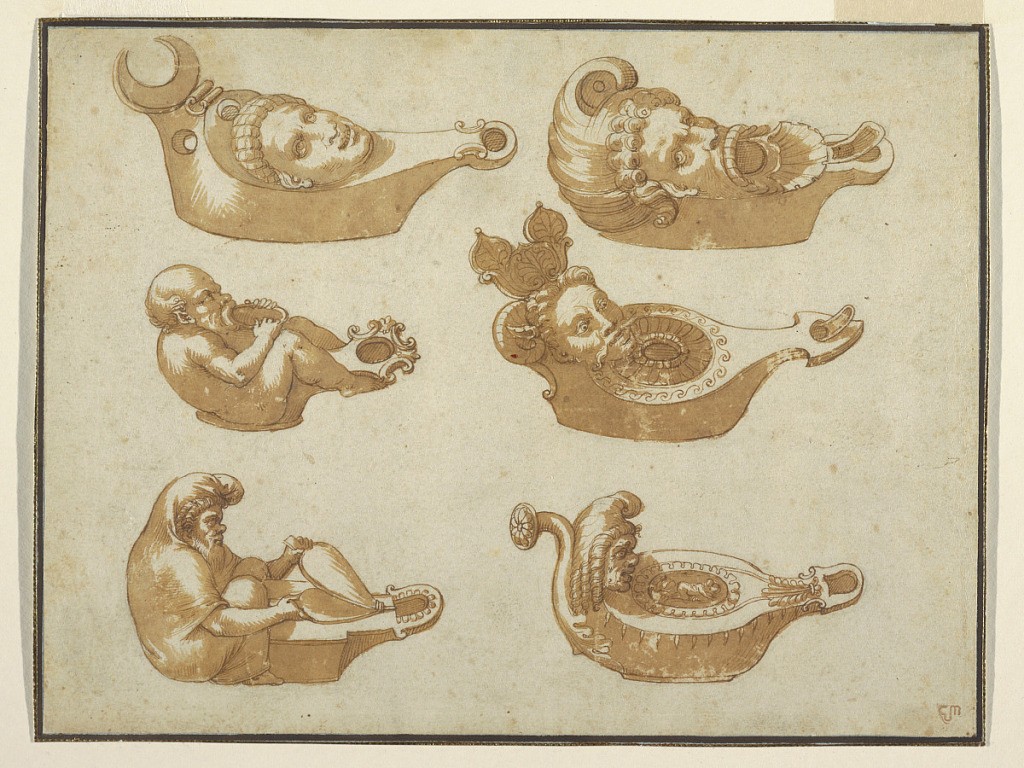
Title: Six Lamps in Classical Style
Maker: Giulio Romano, Italian, 1499–1546
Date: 1540
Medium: Pen and brown ink, brown wash on off-white laid paper, laid down
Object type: Drawing
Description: Six oil lamps each with a small head with an open mouth as the spout, all spouts are turned to the right.